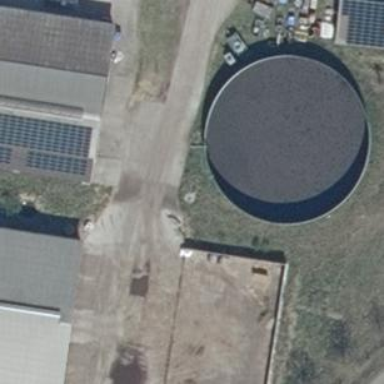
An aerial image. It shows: Building with storage tank.